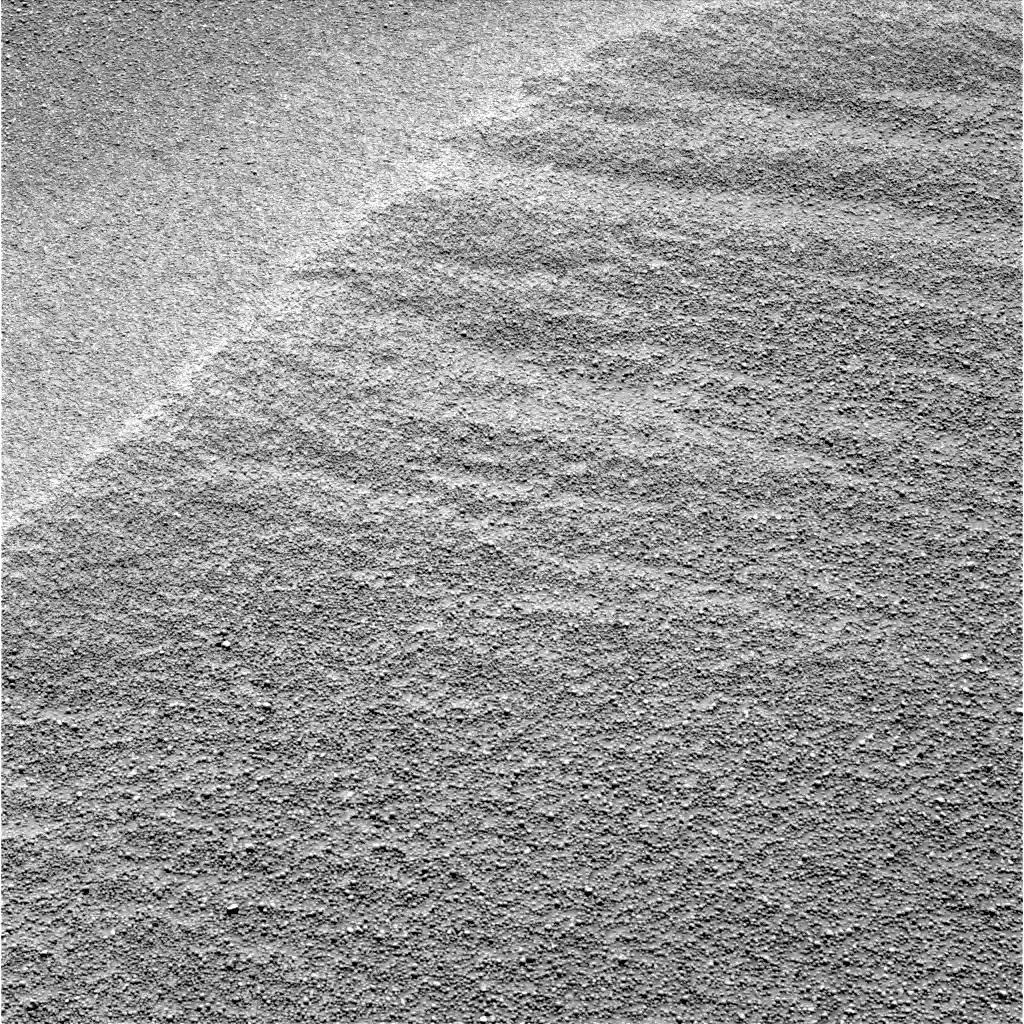
Terrain classes present: Gravel / Sand / Soil